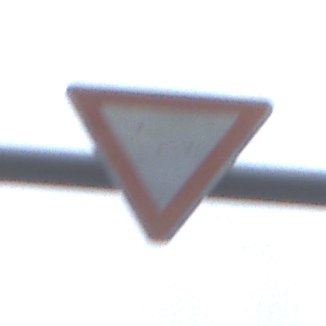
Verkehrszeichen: VorfahrtGewaehren
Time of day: MorningAfternoon
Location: Outdoor (Urban)
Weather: Overcast
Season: NotSpecified
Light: Natural